Question: We encountered an error while trying to connect. Here is my code :
'''
public void BindData()
{
MySqlConnection con = new MySqlConnection("server=localhost;user id=root;database=abc");
con.Open();
MySqlCommand cmd = new MySqlCommand("Select * from register", con);
MySqlDataAdapter adp = new MySqlDataAdapter(cmd);
DataSet ds = new DataSet();
adp.Fill(ds);
GridView1.DataSource = ds;
GridView1.DataBind();
cmd.Dispose();
con.Close();
}
'''
But it gives following error :

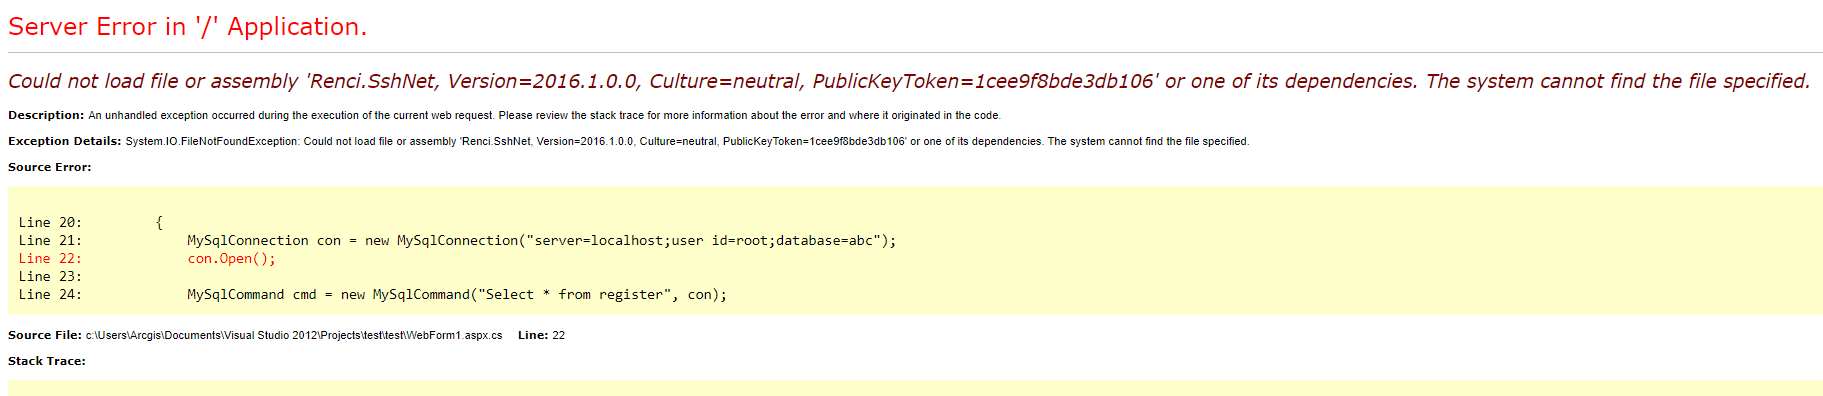
Answer: You should check if the reference Renci.SshNet is existing in your Projects's references. If none, find the .dll file then add it respectively.
Regards,
Hack Dawg